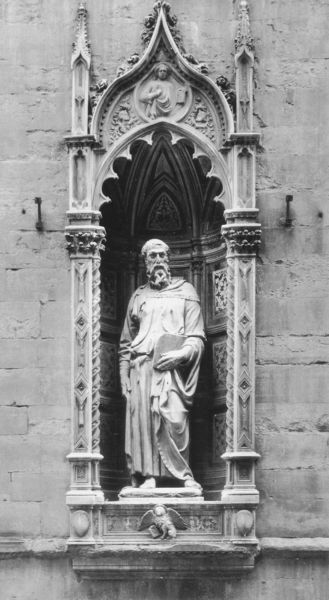
Titel: Hl. Markus
Künstler: Donatello
Standort: Florenz, Orsanmichele (EU - I - Toskana)
Schlagwörter: hand, kopf, mann, vogel, weiß, marmor, schmuck, schwarz, säule, gebäude, tier, ornament, bart, wand, bibel, bärtig, falten, rahmen, stehen, stein, kirche, figur, geistlicher, gewand, haare, kutte, mantel, gotik, tondo, skulptur, statue, relief, bogen, mauer, dichter, verzierung, faltenwurf, foto, fotografie, nische, buch, fuss, denkmal, mauerwerk, schwarz-weiß, fabelwesen, heiliger, eule, apostel, uhu, sw, euele, tmpanon, mauetr